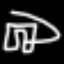
Label: pants